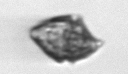
Label: Kryptoperidinium_triquetrum